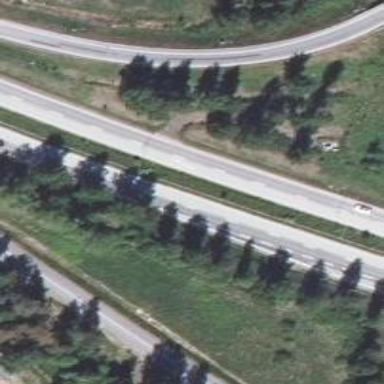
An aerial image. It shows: Trunk highway.